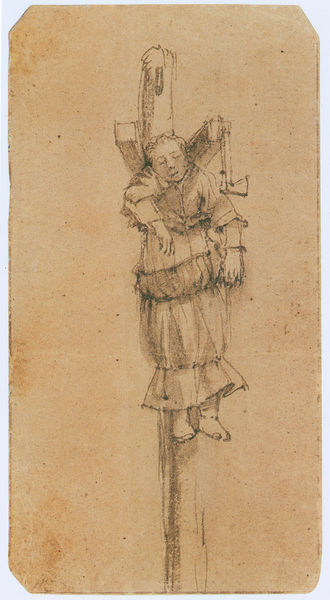
Titel: Elsje Christiaens Hanging on a Gibbet
Künstler: Harmensz van Rijn Rembrandt
Institution: New Yordk, metropolitan Museum of Art/ H.O. Havermeyer Collection/ Inv. Nr.:29.100.937
Schlagwörter: mann, braun, frau, holz, kleid, skizze, zeichnung, henker, hinrichtung, leiche, tot, toter, renaissance, füße, tusche, hängen, kreuz, pfahl, radierung, tote, entwurf, tinte, hängend, axt, opfer, stange, beil, gabel, hexe, folter, marter, galgen, erhängt, pfhal, galge, lieche